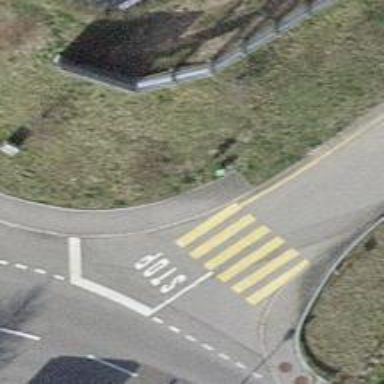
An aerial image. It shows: Marked zebra crossing with distinct zebra markings.